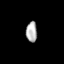
Tissue: prostate
Cell type: Fibroblasts
Senescence score: 0.6996
Nuclear area (px): 219
Mean DAPI intensity: 177.311